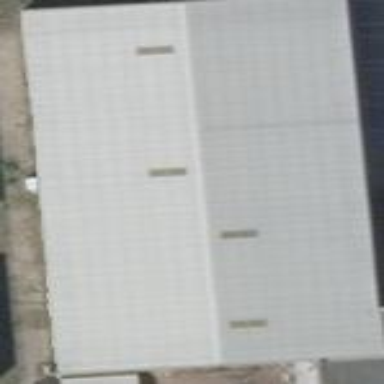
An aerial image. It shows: Commercial building.